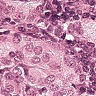
Metastatic tissue present: yes